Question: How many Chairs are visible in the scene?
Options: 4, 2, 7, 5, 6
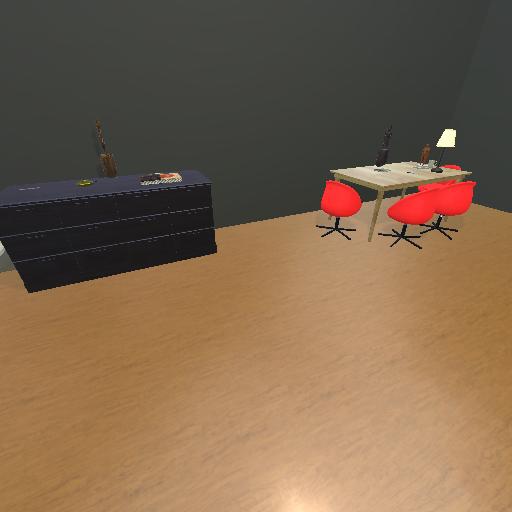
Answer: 4